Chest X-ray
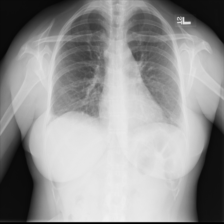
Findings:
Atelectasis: negative
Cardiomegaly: negative
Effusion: negative
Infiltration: negative
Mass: negative
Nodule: negative
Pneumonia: negative
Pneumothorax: negative
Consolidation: negative
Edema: negative
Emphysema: negative
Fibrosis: negative
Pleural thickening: negative
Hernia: negative